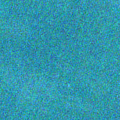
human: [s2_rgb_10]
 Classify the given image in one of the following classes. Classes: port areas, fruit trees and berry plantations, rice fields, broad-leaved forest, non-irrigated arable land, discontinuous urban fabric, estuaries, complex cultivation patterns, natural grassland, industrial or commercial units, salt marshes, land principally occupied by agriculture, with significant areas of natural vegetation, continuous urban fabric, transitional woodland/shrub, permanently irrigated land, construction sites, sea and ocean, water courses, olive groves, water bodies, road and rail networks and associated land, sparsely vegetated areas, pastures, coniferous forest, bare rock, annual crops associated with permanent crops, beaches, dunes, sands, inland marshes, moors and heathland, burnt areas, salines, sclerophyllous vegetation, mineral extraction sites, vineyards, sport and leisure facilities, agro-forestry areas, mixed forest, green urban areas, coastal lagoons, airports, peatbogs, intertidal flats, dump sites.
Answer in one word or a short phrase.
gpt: sea and ocean